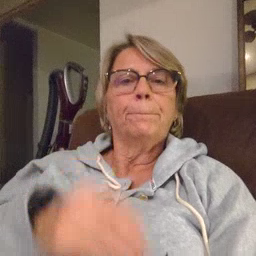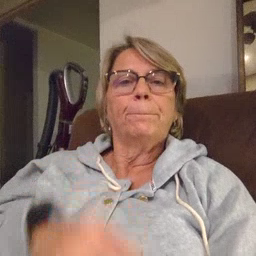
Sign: home